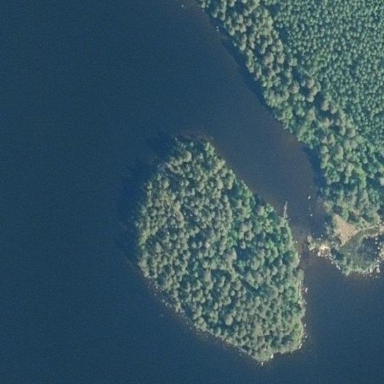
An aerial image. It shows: Island.